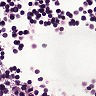
Metastatic tissue present: no